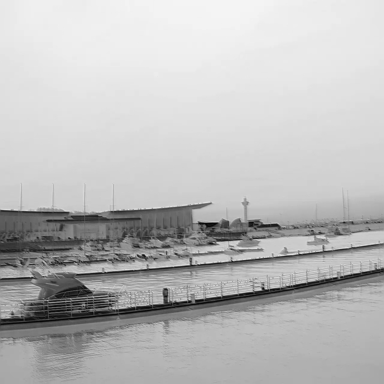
There are four sailboats in the infrared image.